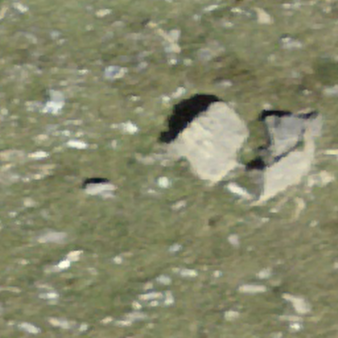
Label: bouldering_area